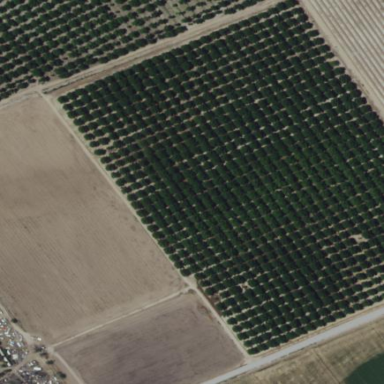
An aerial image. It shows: Orchard.